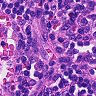
Metastatic tissue present: no